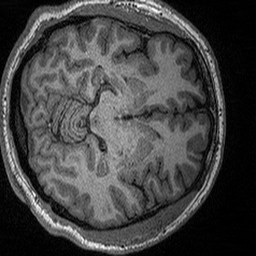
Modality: T1w
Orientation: axial
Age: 52
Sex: male
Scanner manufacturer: siemens
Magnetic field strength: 3 T
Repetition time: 2.3 s
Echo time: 0.00298 s